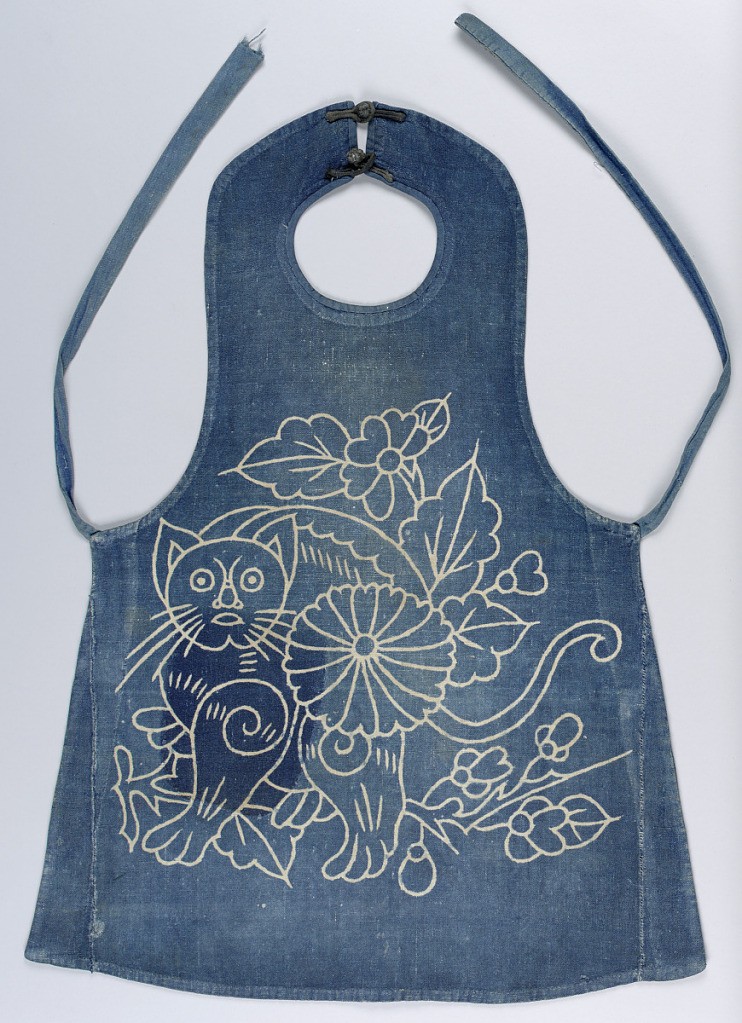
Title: Child's bib
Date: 19th century
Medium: cotton Technique: resist printed on plain weave
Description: Child's bib with a design of a very stylized cat and flower arrangement in off-white on blue background.